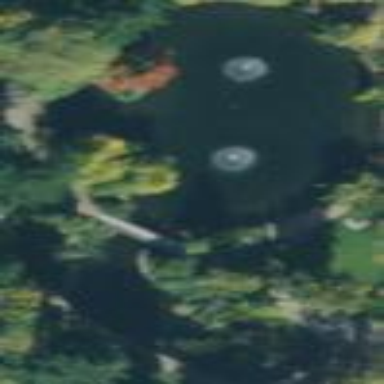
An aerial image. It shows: Pond surrounded by natural water.